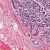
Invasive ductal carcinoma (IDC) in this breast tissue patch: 1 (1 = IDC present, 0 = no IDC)